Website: bh-photo
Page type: address-validator
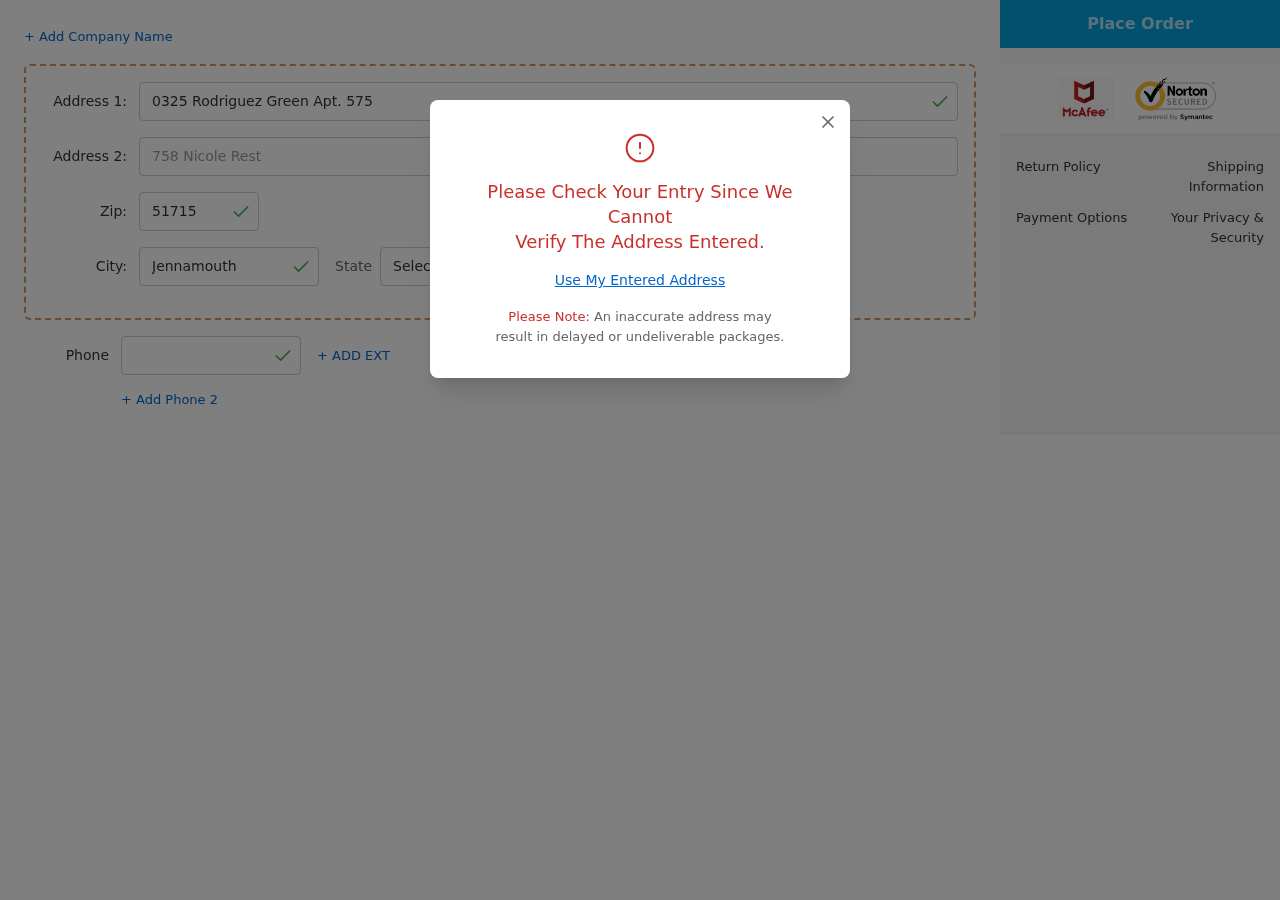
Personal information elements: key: PII_CITY
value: Jennamouth
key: PII_PHONE
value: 9155485003
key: PII_POSTCODE
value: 51715
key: PII_STATE_ABBR
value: PA
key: PII_STREET
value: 0325 Rodriguez Green Apt. 575
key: PII_STREET2
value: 758 Nicole Rest